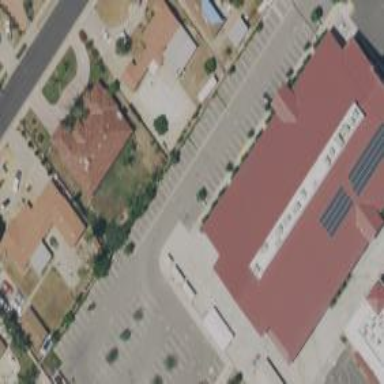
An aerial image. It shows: School building.